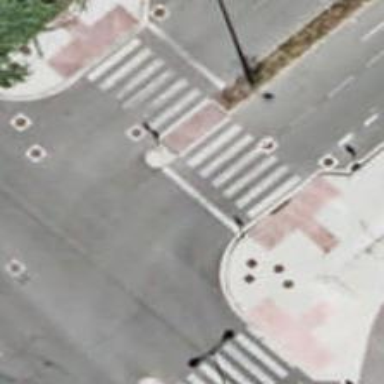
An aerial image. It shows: Uncontrolled crossing on the road.